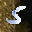
Label: 5